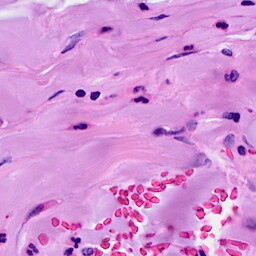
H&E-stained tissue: Breast